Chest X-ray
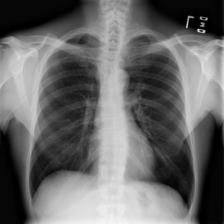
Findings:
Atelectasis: negative
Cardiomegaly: negative
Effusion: negative
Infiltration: negative
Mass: negative
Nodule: negative
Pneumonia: negative
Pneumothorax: negative
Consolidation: negative
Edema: negative
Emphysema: negative
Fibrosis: negative
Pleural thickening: negative
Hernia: negative